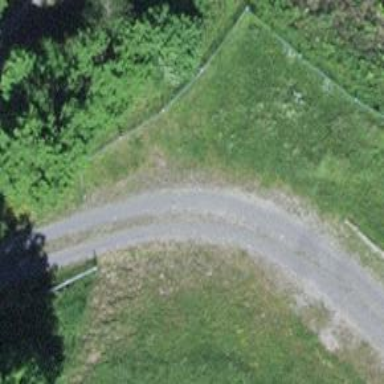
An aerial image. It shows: Gate.